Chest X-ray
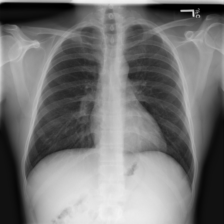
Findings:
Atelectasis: negative
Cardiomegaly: negative
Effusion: negative
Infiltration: positive
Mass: negative
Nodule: negative
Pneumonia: negative
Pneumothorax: negative
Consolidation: negative
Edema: negative
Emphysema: negative
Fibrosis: negative
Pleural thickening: negative
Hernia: negative